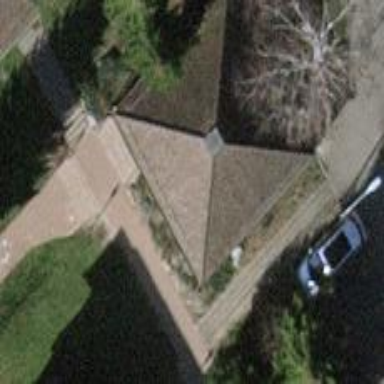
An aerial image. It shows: Building with pyramidal roof.